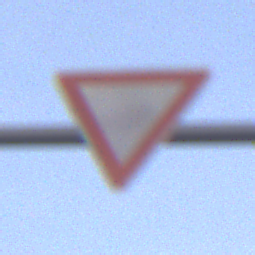
Verkehrszeichen: VorfahrtGewaehren
Umgebung: Outdoor, Urban
Tageszeit: SunriseSunset
Wetter: PartlyCloudy
Licht: Natural
Jahreszeit: NotSpecified
Kontrast: LowContrast